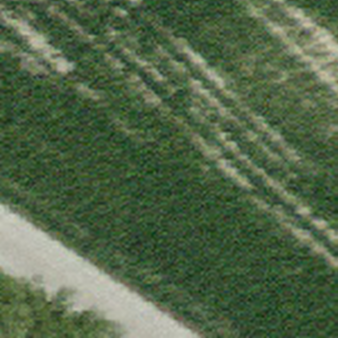
Label: other